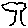
Label: tree